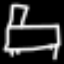
Label: bed